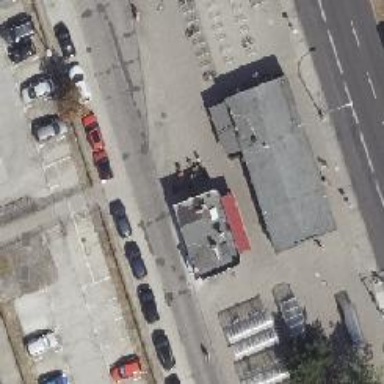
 providing parallel on-street parking on the left lane."